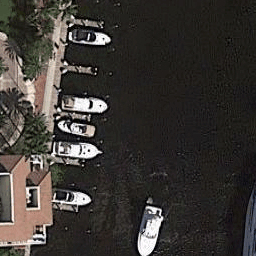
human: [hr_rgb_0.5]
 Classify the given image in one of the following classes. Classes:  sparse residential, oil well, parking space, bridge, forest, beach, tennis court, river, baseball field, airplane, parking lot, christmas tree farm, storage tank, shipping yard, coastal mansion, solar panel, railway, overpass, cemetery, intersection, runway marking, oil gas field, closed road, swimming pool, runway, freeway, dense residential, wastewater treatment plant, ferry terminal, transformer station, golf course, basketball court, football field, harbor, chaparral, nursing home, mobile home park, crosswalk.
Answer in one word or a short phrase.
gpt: harbor